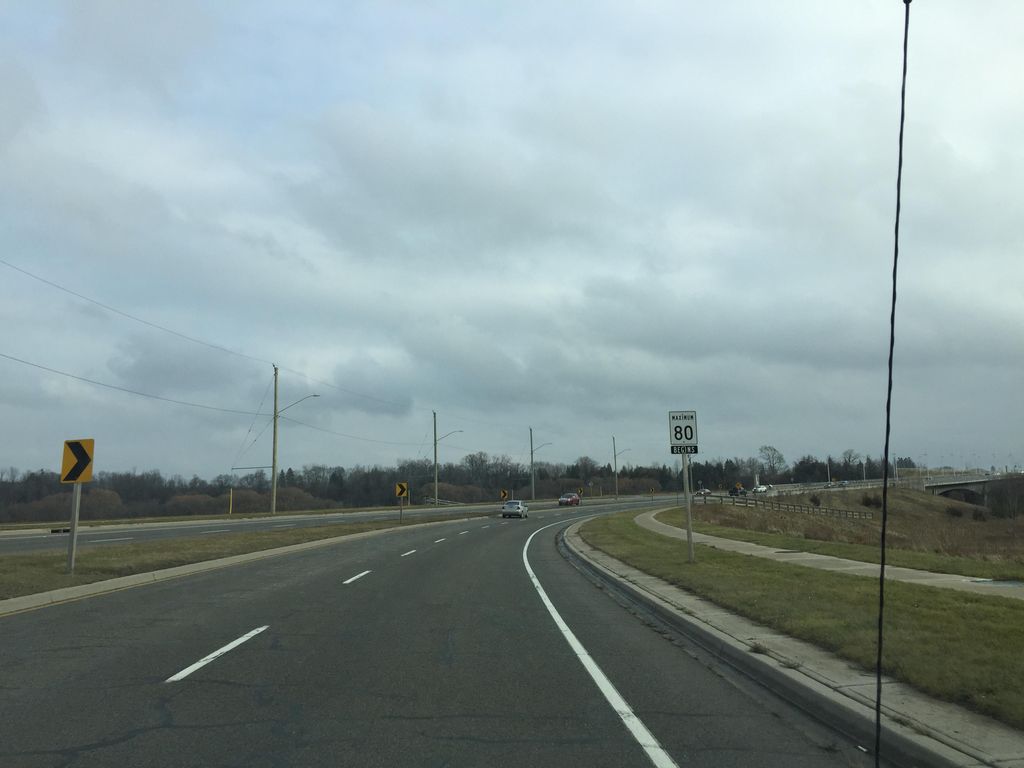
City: kitchener-waterloo